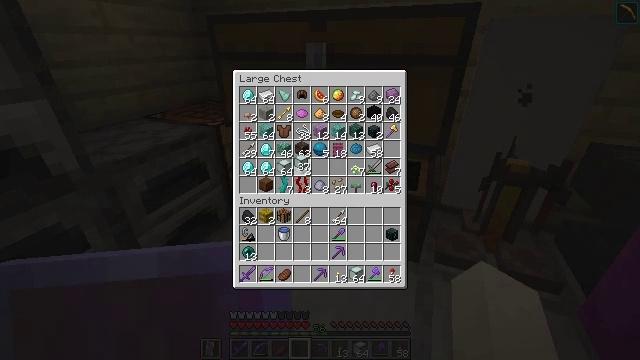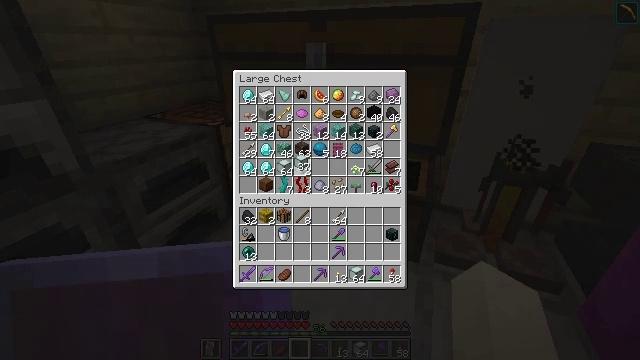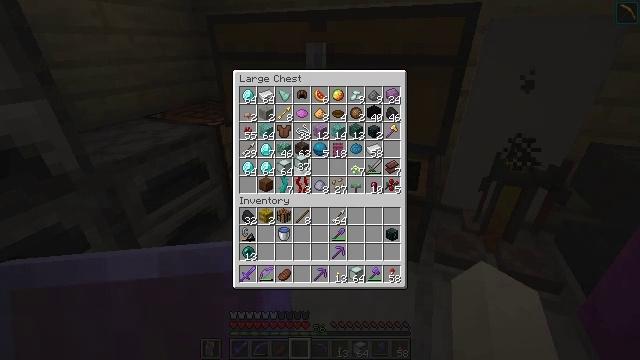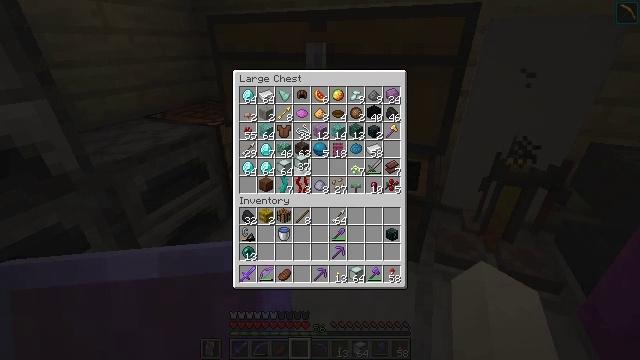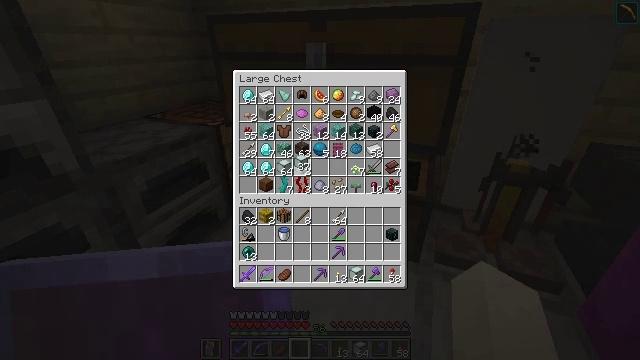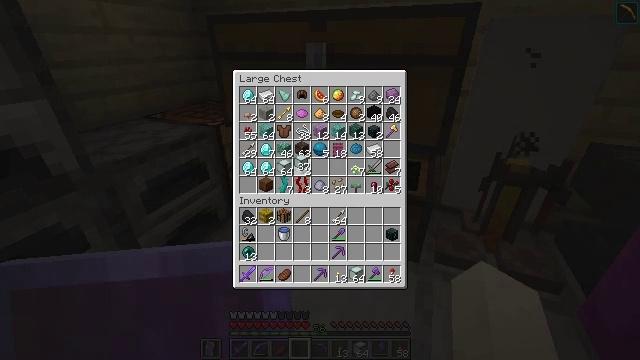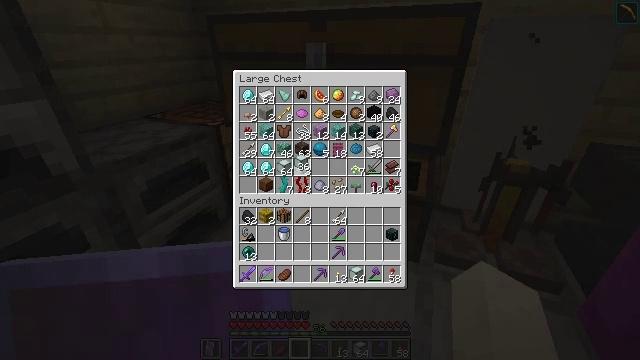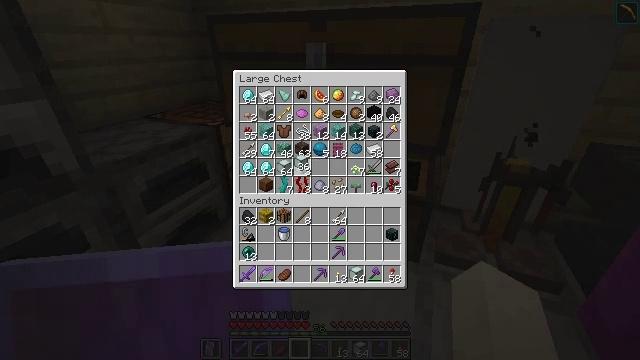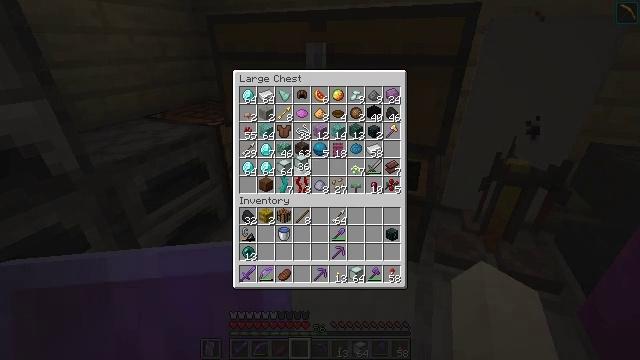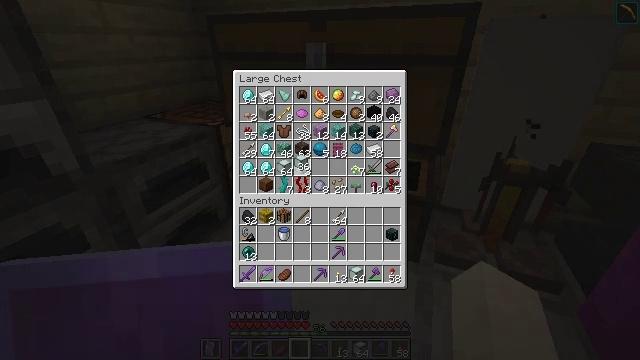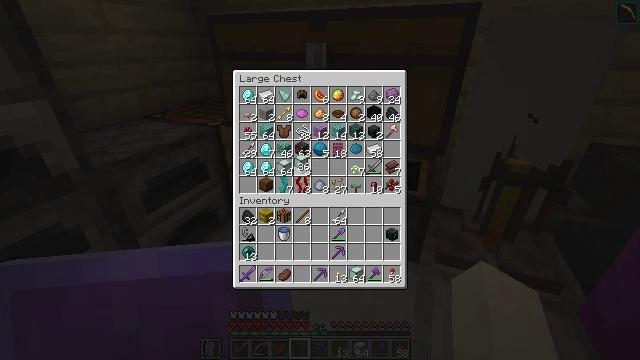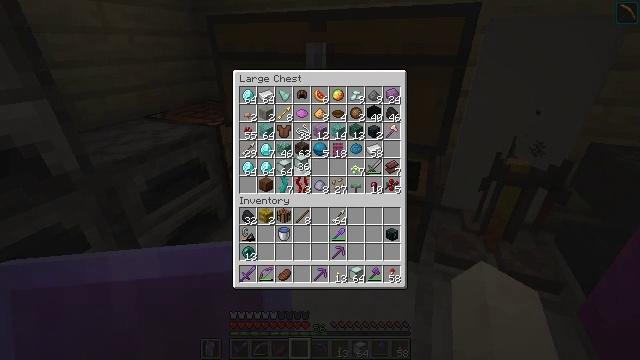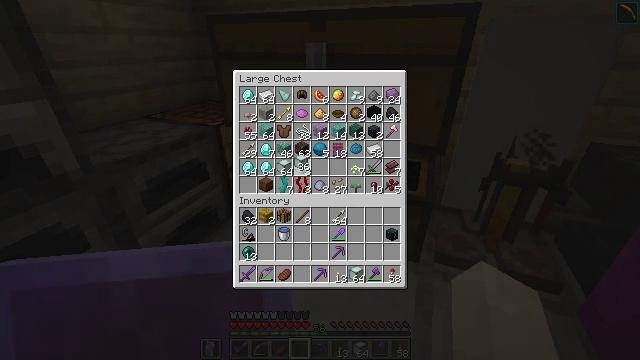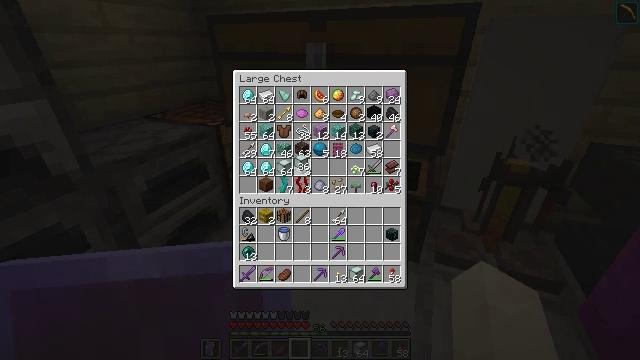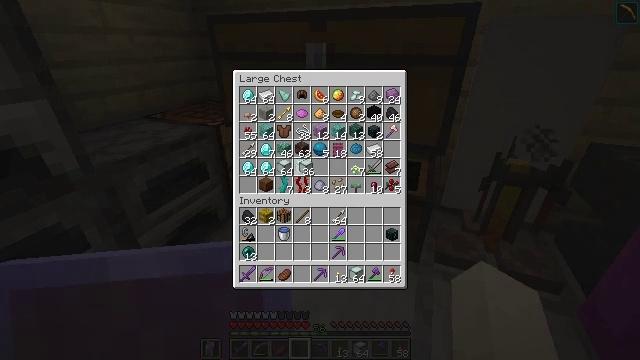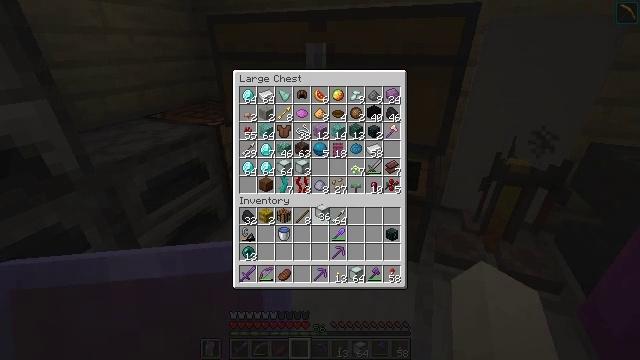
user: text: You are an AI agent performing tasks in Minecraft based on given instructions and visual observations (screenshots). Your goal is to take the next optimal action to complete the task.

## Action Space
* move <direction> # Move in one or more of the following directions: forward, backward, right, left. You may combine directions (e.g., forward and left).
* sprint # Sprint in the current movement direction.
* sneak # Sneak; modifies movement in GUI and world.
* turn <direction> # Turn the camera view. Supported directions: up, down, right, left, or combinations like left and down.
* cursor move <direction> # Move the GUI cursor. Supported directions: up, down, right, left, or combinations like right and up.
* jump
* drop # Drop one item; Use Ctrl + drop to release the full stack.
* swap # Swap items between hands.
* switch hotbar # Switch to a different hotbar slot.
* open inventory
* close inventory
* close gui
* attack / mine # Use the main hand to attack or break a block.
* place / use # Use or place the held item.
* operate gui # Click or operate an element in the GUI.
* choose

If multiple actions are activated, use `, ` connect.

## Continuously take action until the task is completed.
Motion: motion action
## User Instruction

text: Pick up the green carpet.
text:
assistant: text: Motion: no_op
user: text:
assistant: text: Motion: no_op
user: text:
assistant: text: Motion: use / place
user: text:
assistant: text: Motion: use / place
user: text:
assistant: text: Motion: use / place
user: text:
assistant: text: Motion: no_op
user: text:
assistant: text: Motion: no_op
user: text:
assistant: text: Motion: no_op
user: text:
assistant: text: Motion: no_op
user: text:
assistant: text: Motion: no_op
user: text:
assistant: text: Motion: no_op
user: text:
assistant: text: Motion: no_op
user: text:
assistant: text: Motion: no_op
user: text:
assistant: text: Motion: no_op
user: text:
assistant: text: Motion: turn right and down
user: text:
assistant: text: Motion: turn right and down
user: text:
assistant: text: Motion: no_op
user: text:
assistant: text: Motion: no_op
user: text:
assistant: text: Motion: no_op
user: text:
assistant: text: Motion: no_op
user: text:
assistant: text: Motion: no_op
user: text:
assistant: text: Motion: no_op
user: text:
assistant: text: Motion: no_op
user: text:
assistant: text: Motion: no_op
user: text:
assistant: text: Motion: no_op
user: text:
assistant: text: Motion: no_op
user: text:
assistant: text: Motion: no_op
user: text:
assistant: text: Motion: no_op
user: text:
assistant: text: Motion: no_op
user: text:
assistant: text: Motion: no_op